Question: As a First step I created Windows Service project configured it properly and
On second Step I have added <URL> then it is loading Top-shelf Console and service is completed successfully.
However When I am running it to install and Start it from command prompt I am having below TimeOut Error.
'''
Topshelf.Hosts.StartHost Error: 0 : The service failed to start., System.Service
Process.TimeoutException: Time out has expired and the operation has not been co
mpleted.
public class AppService
{
LoggingService loggingService = new LoggingService(typeof(AppService).Name);
public void Start()
{
loggingService.Info("SampleService is Started");
ExtractProcess.Start();
TransformProcess.Start();
}
public void Stop()
{
loggingService.Info("SampleService is Stopped");
}
}
'''
-- Updated Code to fix this issue
'''
public void Start()
{
loggingService.Info("MPS.GOA.ETLService is Started");
ThreadStart myThreadDelegate = new ThreadStart(StartService);
Thread myThread = new Thread(myThreadDelegate);
myThread.Start();
}
private void StartService()
{
timer.Elapsed += new System.Timers.ElapsedEventHandler(OnElapsedTime);
timer.Interval = 60000 * ServiceIntervalInMinutes; //1 minute 60000 milliseconds
timer.Enabled = true;
Process();
}
private void Process()
{
ExtractProcess.Start();
TransformProcess.Start();
}
'''
Any Suggestions?

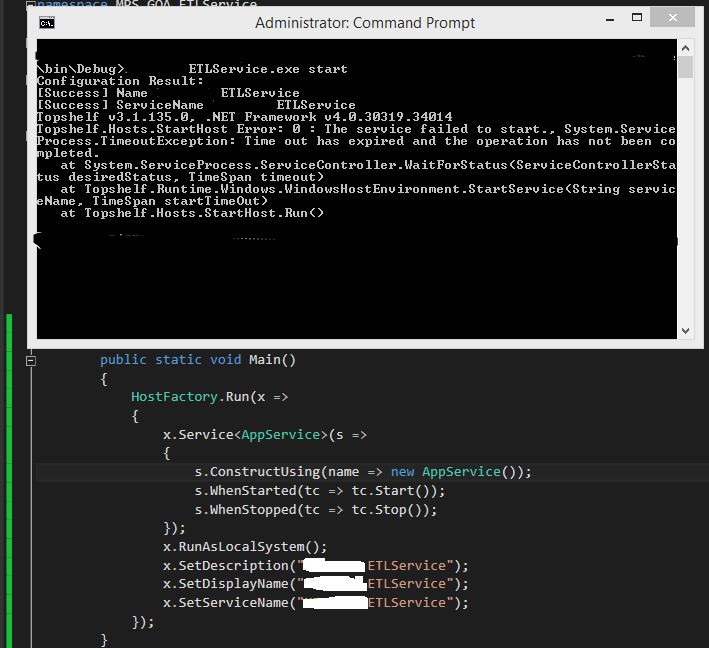
Answer: This error is happening because you are running the extract and process methods in the Start method of the service. This is OK in Visual Studio, but when you install the service and start it, the Service Control Manager waits for the Start method to return, and if it does not do so within a certain time (30 seconds by default) then it will return this error.
You have several options, all of which will allow the Start method to return immediately:
1. Invoke the extract and transform methods on a separate thread
2. Invoke the extract and transform methods asynchronously
3. Use a timer to start the extract and transform process